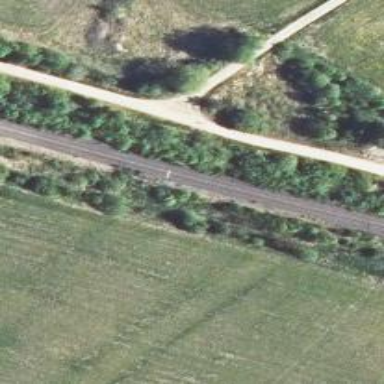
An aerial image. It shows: Railway track with continuous electrified contact lines.